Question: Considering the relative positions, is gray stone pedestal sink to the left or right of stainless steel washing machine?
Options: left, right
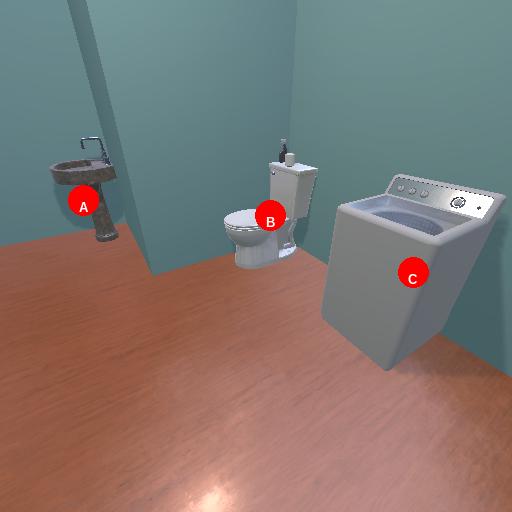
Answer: left